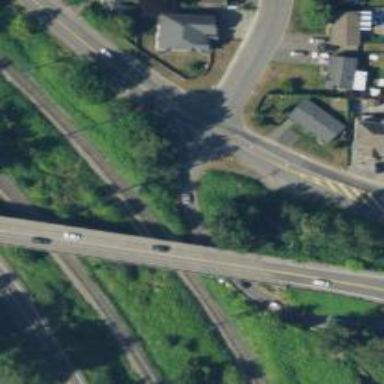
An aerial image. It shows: Asphalt road with secondary link designation.